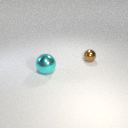
large cyan metal sphere to the left of small brown metal sphere